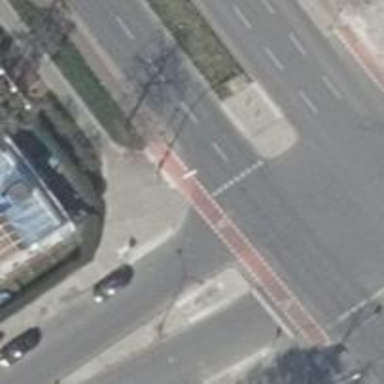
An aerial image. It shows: Unmarked road crossing.